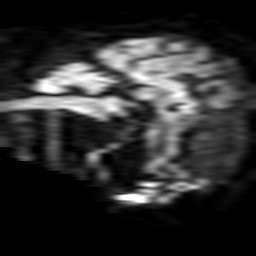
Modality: TRACE
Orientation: sagittal
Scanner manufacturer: philips
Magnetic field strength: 3 T
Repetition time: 3.336 s
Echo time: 0.076 s